Question: For some reason my ViewData outputs HTML code even though I don't want it do.
This is what it
'''
<br /><a href="javascript:SetDate('2015-04-01');">2015-04-01</a>
<br /><a href="javascript:SetDate('2015-04-02');">2015-04-02</a>
<br /><a href="javascript:SetDate('2015-04-07');">2015-04-07</a>
<br /><a href="javascript:SetDate('2015-04-08');">2015-04-08</a>
<br /><a href="javascript:SetDate('2015-04-09');">2015-04-09</a>
<br /><a href="javascript:SetDate('2015-04-10');">2015-04-10</a>
'''
but I just want it to look like this
'''
Du har ej rapporterat tid foljande dagar:
2015-04-01
2015-04-02
2015-04-07
2015-04-08
2015-04-09
2015-04-10
'''
This is part of my controller:
'''
var missingdays = new DatabaseLayer().GetConsultantMissingDays(Constants.CurrentUser(User.Identity.Name));
if (missingdays.Count == 0)
{
ViewData["missingDays"] = "";
}
else
ViewData["missingDays"] = "Du har ej rapporterat tid foljande dagar:<br />" +
string.Join("<br />", missingdays.Select(x => x.ToMissingDateJavascript()));
ViewData.Model = projectData;
return View();
}
'''
And this is from my view:
'''
<div>
@ViewData["missingDays"]
@Html.ValidationSummary()
</div>
'''
and my Extensions
'''
public static string ToMissingDateJavascript(this DateTime value) {
string dateString = value.ToString("yyyy-MM-dd");
return "<a href="javascript:SetDate('" + dateString + "');">" + dateString + "</a>";
}
public static bool IsWeekend(this DateTime value) {
return value.DayOfWeek == DayOfWeek.Saturday || value.DayOfWeek == DayOfWeek.Sunday;
}
'''
But I see the HTML code in the browser

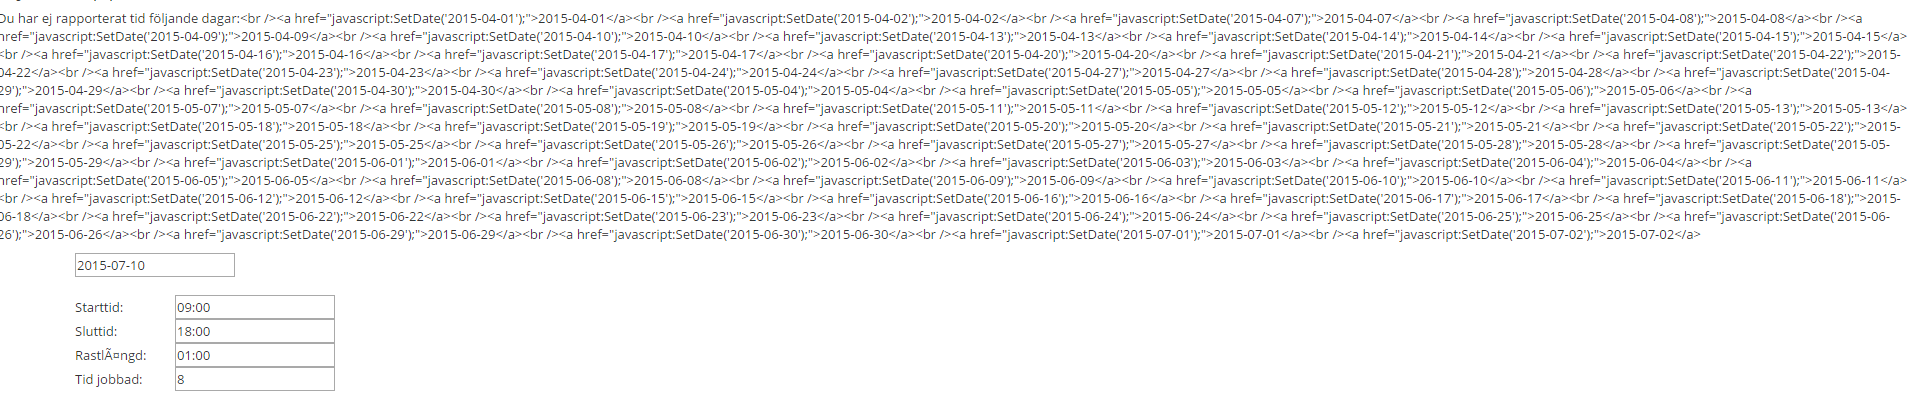
Answer: In MVC the View is supposed to execute all work related to generating HTML, not the Controller. You can rewrite and simplify both the view and the controller as follows:
View:
'''
@foreach(var date in ViewBag.MissingDays){
var isoDate=date.ToString("yyyy-MM-dd");
<br/><a href="javascript:SetDate('@isodDate');">@isoDate</a>
}
'''
Controller:
'''
//Assuming that missingdays is a List<DateTime> or other IEnumerable<DateTime>
ViewBag.MissingDays=missingdays;
'''